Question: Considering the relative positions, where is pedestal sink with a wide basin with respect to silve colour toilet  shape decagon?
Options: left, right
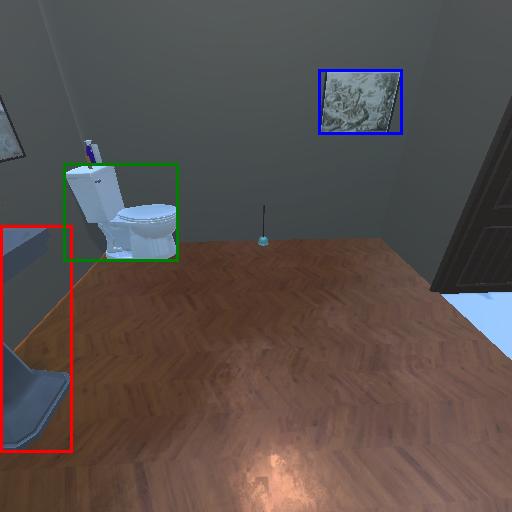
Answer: left